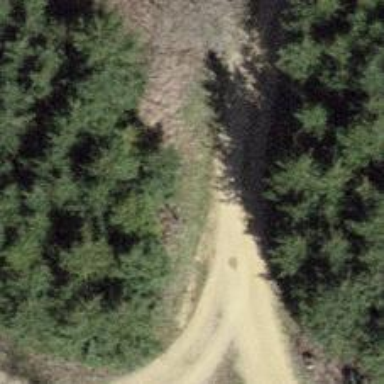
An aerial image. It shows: Gravel track with grade2 tracktype.